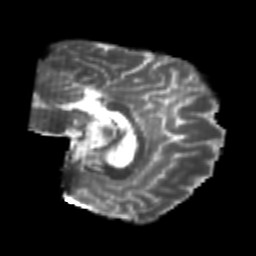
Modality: T2w
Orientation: sagittal
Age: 22
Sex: male
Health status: healthy
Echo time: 0.074 s